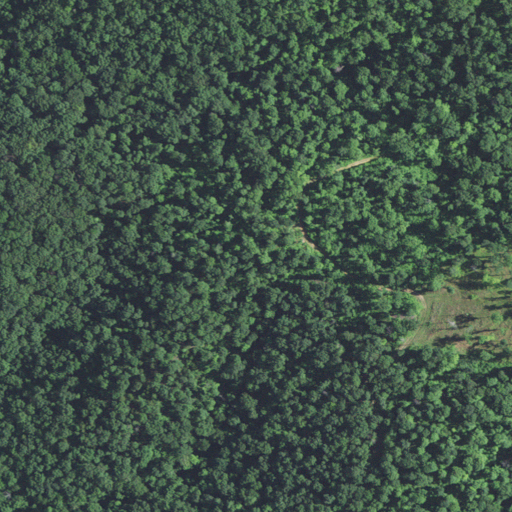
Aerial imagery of ridge(s) in Kentucky named Ferguson Ridge containing deciduous forest, mixed forest, and shrub